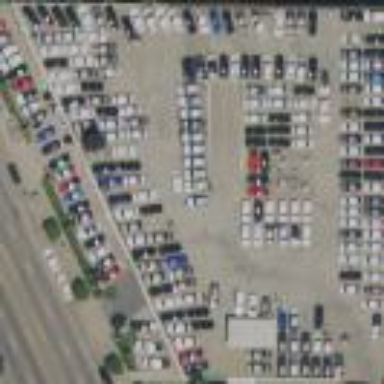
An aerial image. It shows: Commercial building used for cars.